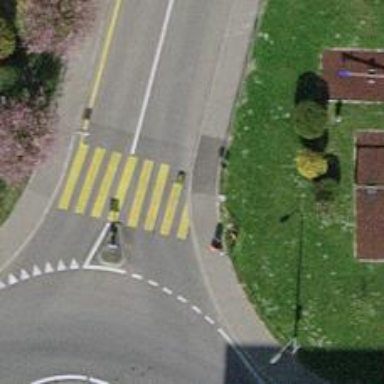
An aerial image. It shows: Kerb serving as barrier.